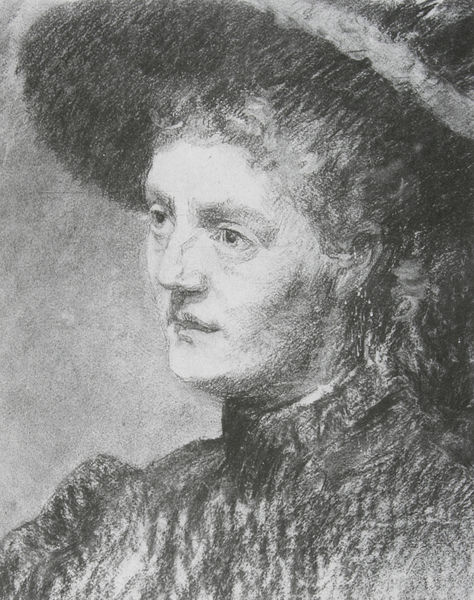
Titel: Bildnis einer Frau mit Hut
Künstler: Clara von Rappard
Institution: Privatbesitz
Schlagwörter: dunkel, kopf, schatten, weiß, impressionismus, frau, frisur, grau, haar, hell, hut, kleid, kreide, licht, mund, nase, ohr, profil, renoir, schwarz, skizze, stirn, zeichnung, blick, dame, alt, augen, falten, gesicht, kleidung, kragen, sehen, ärmel, bildnis, hals, portrait, porträt, auge, gewand, haare, kostüm, mantel, kinn, lippen, locken, schulter, traurig, bewegt, lächeln, wangen, studie, leer, graphik, ausdruck, dick, duktus, weib, ernst, dreiviertelansicht, wange, augenbraue, dreiviertelprofil, hutkrempe, krempe, geneigt, alter, kohle, mollig, schwarzweiss, schraffur, dreiviertel, bleistift, entwurf, pinselstrich, älter, kohlezeichnung, stift, halboffen, leibl, halbprofil, verwischt, aufmerksam, diagonale, rollkragen, kopfstudie, schwarz/weiß, graphit, inn, belistift, grafit, augenlid, ältere, hochgeschlossen, bleifstift, dunkelö, zeitgenössich, tract, usdruck, zeichnuung, 19. jahrhundert, poirträt, #haare, #zeichnung, 19tes jahrhundert, zeitgenössische darstellung, aältere